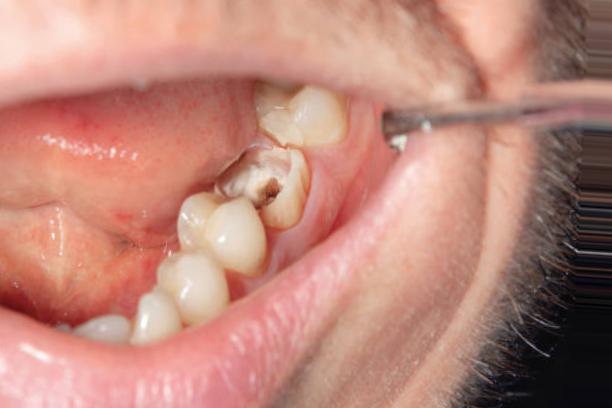
Condition: Caries